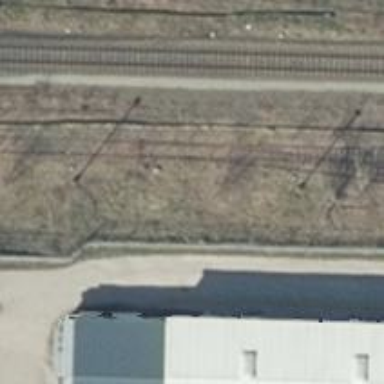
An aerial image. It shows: Disused railway spur service.